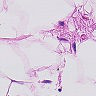
Metastatic tissue present: no